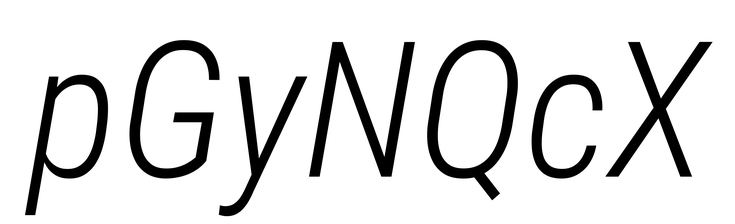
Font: Roboto-Italic_Condensed_Light_Italic